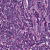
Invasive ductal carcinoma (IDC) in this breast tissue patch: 0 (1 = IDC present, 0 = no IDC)